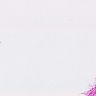
Metastatic tissue present: no